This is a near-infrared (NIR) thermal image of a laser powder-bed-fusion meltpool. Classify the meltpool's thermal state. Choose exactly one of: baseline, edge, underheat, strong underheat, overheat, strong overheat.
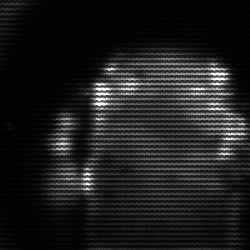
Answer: baseline